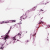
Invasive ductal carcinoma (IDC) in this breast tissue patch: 0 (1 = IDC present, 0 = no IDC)